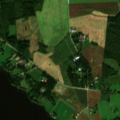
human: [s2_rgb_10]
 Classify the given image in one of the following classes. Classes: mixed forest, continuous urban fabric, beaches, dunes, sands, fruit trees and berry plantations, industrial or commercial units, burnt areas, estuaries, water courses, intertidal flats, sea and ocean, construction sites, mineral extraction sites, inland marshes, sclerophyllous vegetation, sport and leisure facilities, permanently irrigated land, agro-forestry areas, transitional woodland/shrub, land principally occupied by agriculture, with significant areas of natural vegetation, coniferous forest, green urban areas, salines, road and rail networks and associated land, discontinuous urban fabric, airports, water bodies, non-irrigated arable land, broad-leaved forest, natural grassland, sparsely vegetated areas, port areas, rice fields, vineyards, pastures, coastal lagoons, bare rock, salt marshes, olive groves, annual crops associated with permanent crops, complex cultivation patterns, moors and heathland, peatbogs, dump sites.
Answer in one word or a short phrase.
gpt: non-irrigated arable land, land principally occupied by agriculture, with significant areas of natural vegetation, mixed forest, water bodies